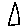
Label: triangle